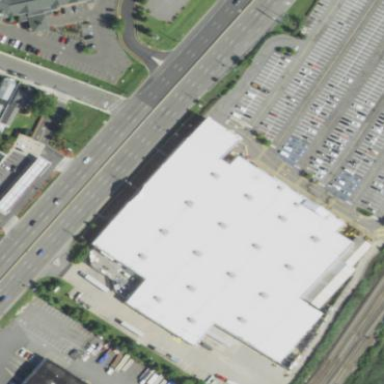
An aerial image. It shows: Retail building.